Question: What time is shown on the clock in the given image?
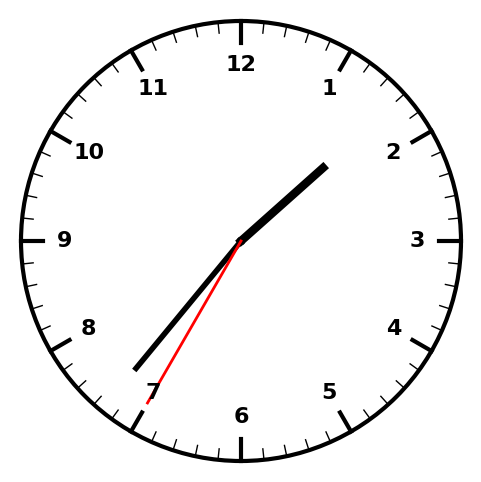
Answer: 01:36:35